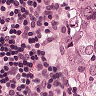
Metastatic tissue present: yes